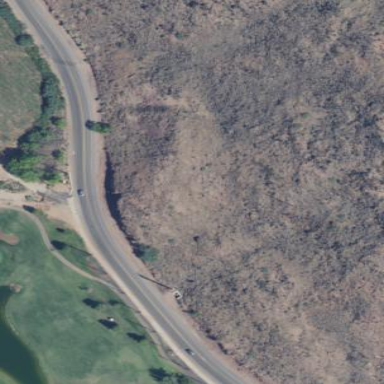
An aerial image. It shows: Grassy fairway on golf course.